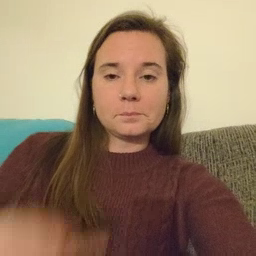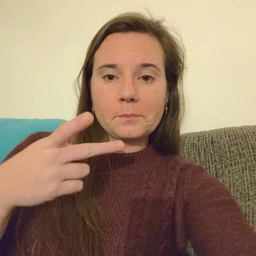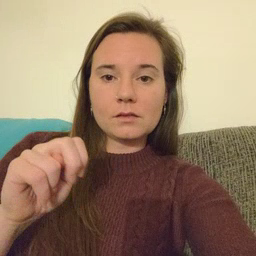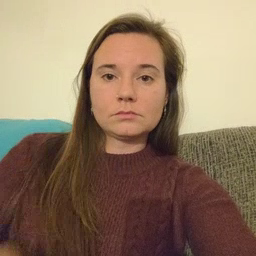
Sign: pen